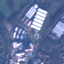
Land use / land cover class: Industrial